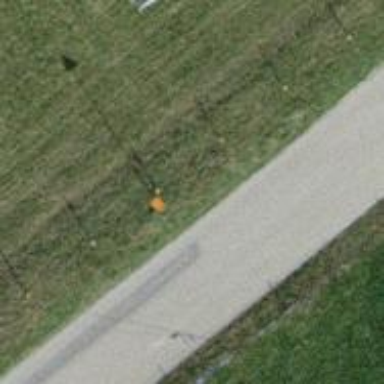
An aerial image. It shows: Aerial marker.